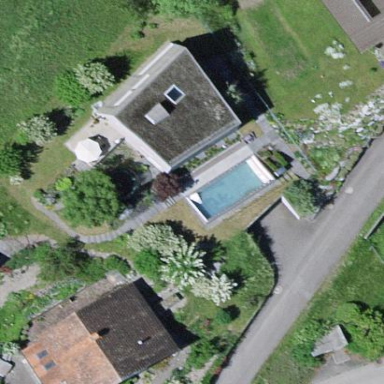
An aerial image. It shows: Simple and straightforward house.